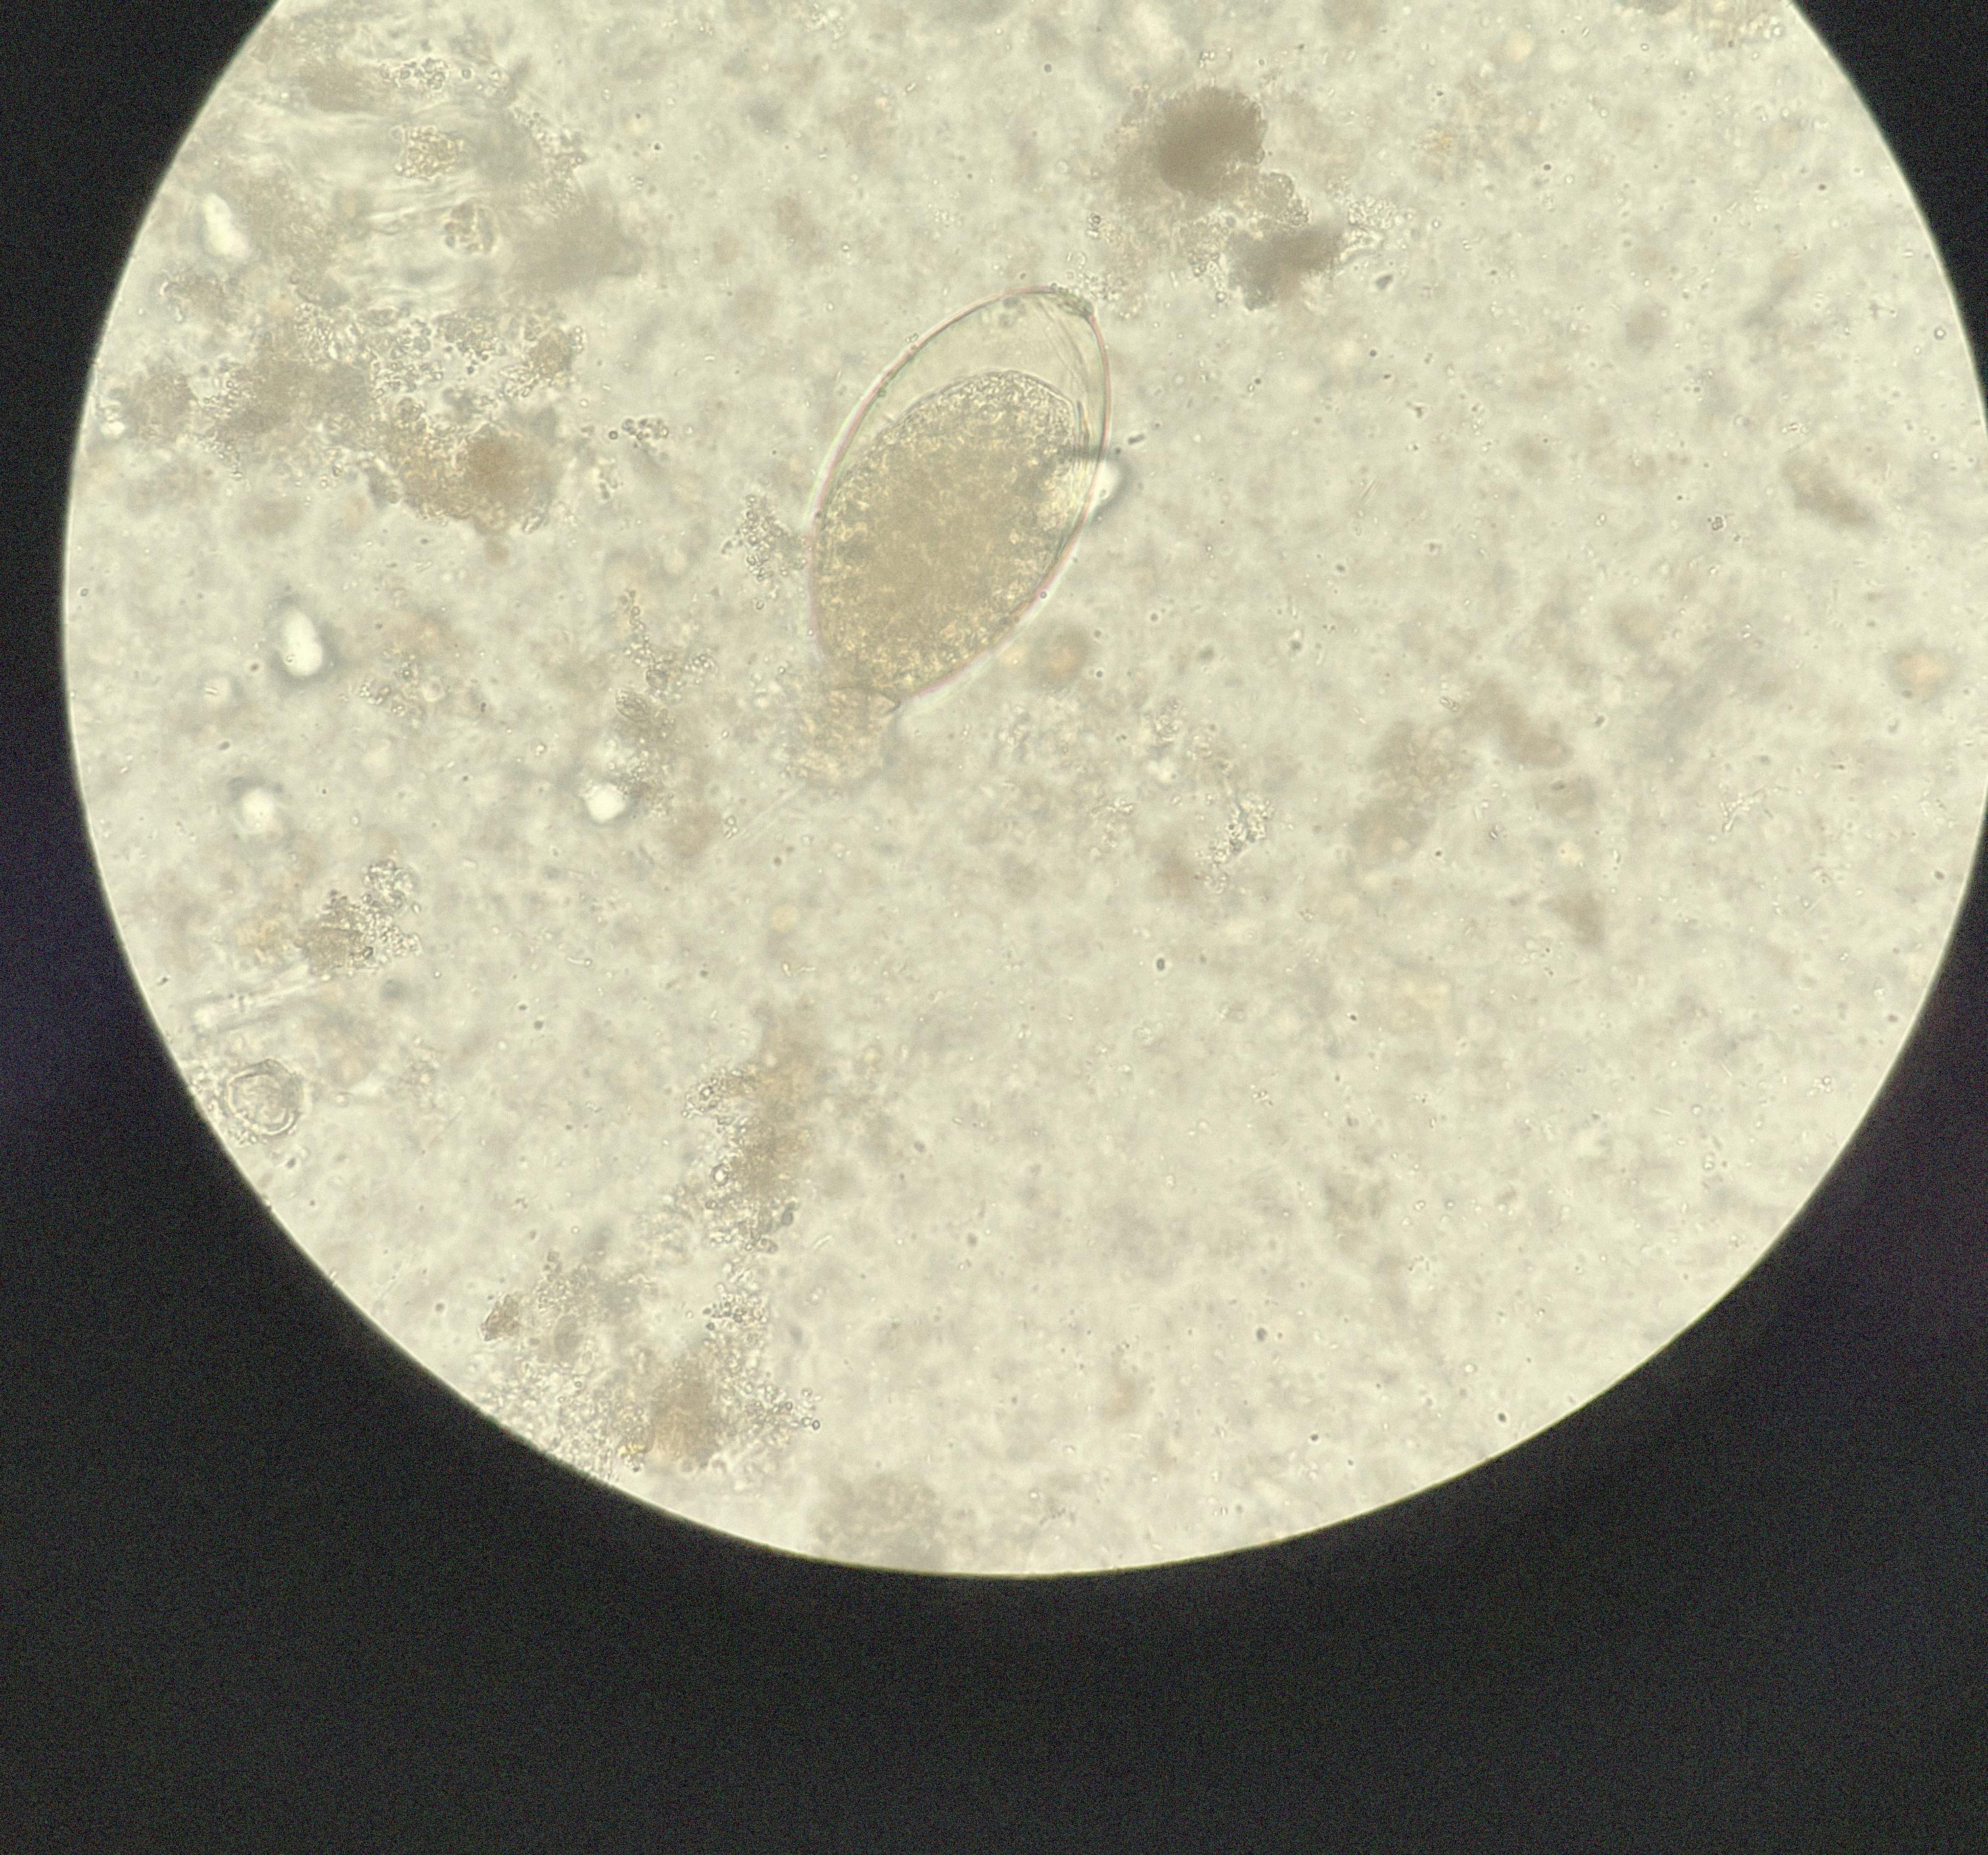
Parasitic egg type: Fasciolopsis buski